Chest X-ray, AP view. Patient: 52 years old, sex F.
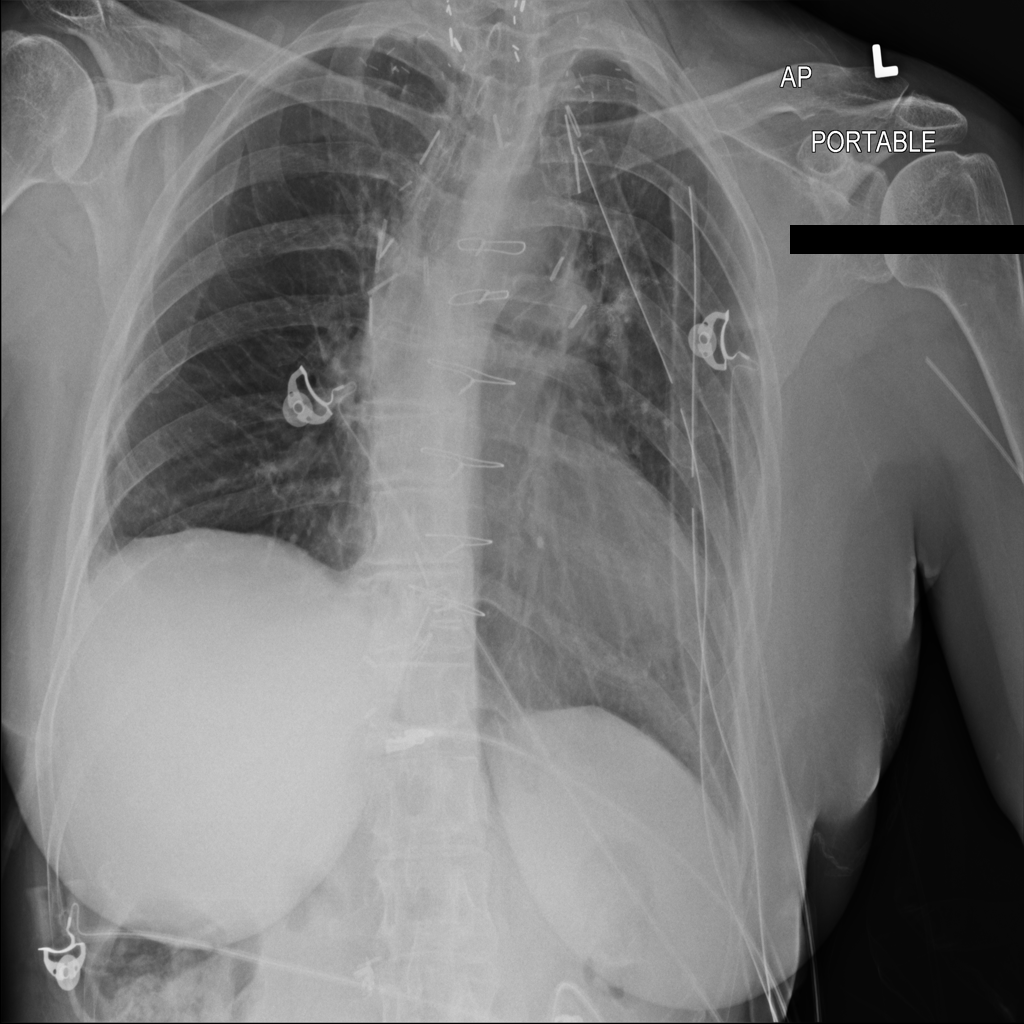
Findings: No Finding